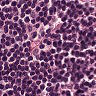
Metastatic tissue present: no